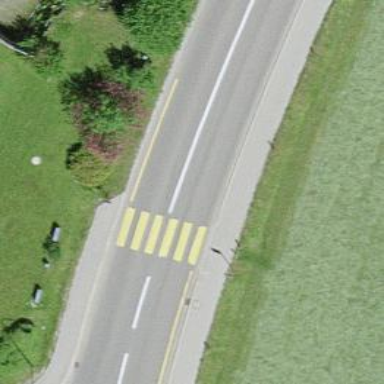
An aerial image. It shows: Uncontrolled zebra crossing on the road.